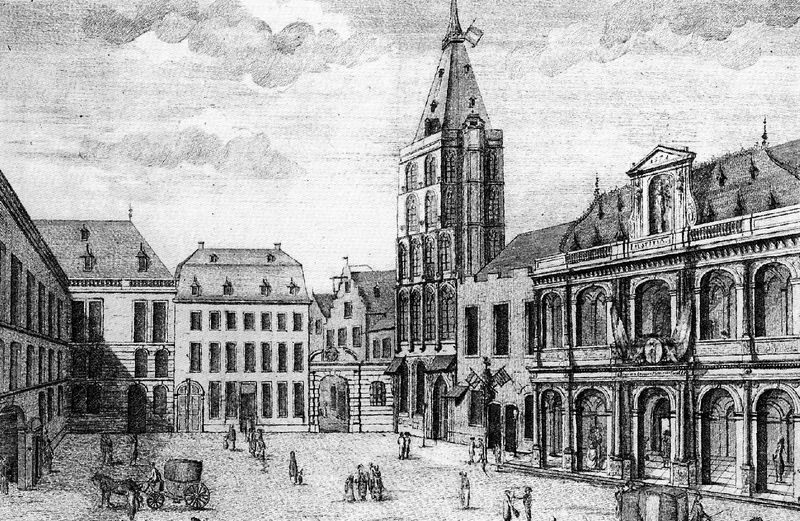
Titel: Köln, Rathaus
Standort: Köln (EU - D - NRW)
Schlagwörter: himmel, schatten, wolken, kirchturm, menschen, stadt, fenster, tür, zeichnung, dach, gebäude, haus, wolke, leute, spitze, häuser, kirche, karren, pferd, räder, turm, balkon, ansicht, bogen, fahnen, fassaden, pflaster, fahne, giebel, grafik, kutsche, markt, platz, wagen, tor, bögen, innenhof, torbogen, himmeö, druck, schwarzweiß, kutscher, rathaus, marktplatz, kupferstich, zeichung, kriche, tower, bägen, häsuer, satdt, people, house, drawing, windows, scjatten, town